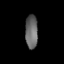
Tissue: lung
Cell type: Endothelial cells
Senescence score: 0.5592
Nuclear area (px): 410
Mean DAPI intensity: 104.034